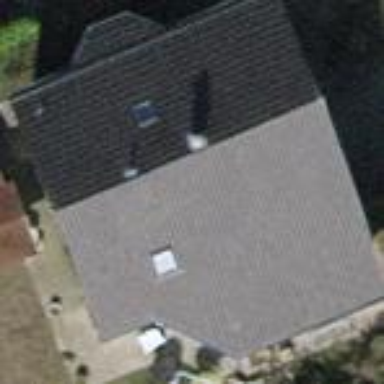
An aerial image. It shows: Detached building with gabled roof.